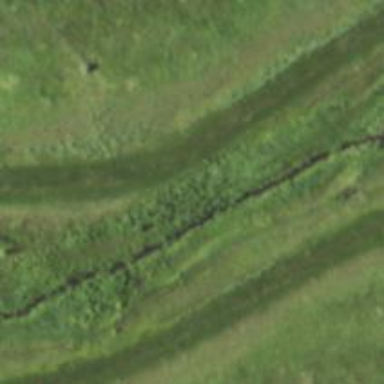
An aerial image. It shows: Levee embankment.